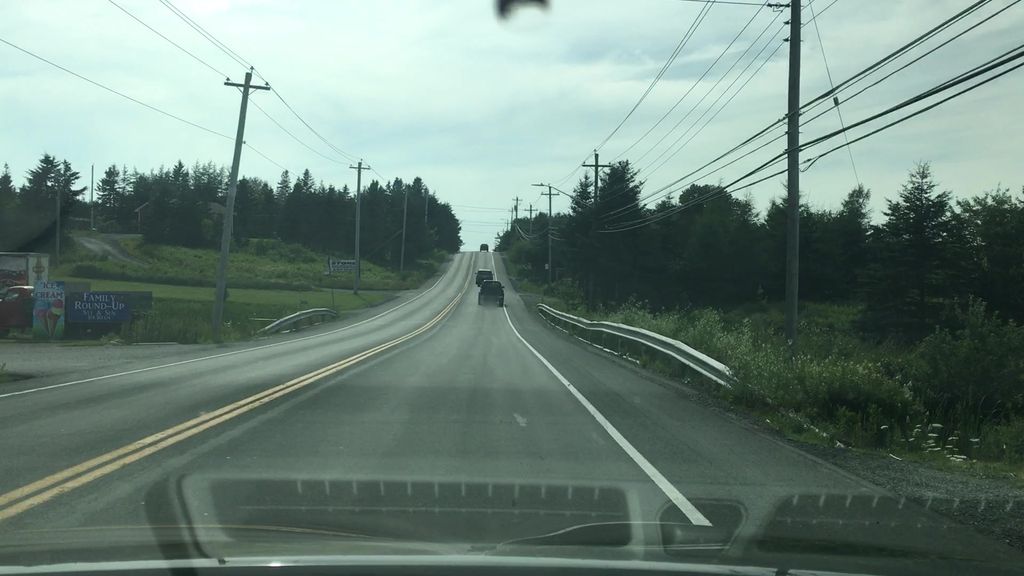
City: halifax